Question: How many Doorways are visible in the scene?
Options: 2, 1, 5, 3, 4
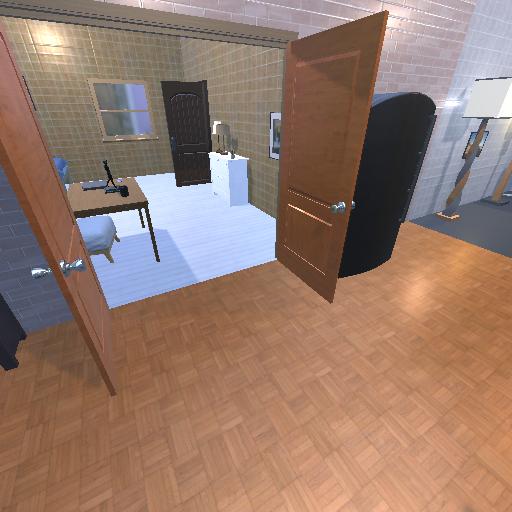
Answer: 2